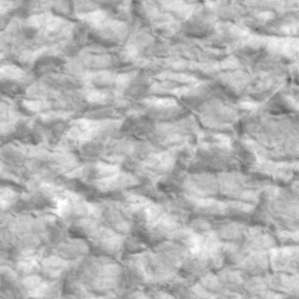
Label: non_frost